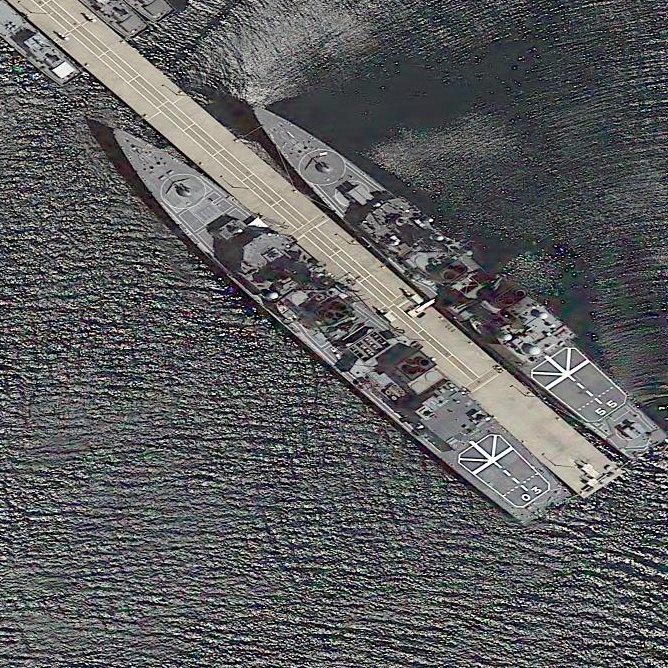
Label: Asagiri-class_destroyer